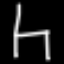
Label: chair